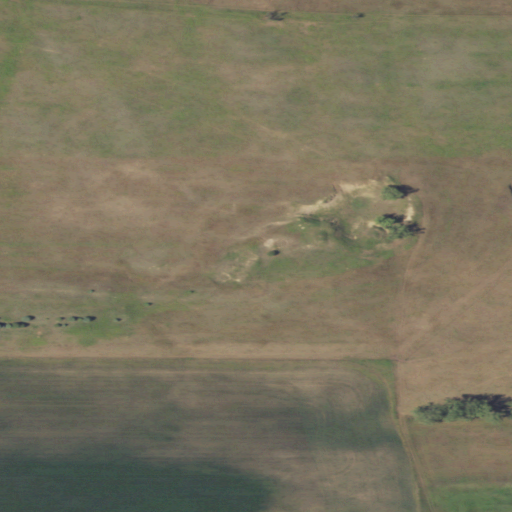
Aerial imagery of mountain in North Dakota named Copperdahl Hill containing grassland, pasture, and cultivated crops